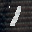
Label: 1